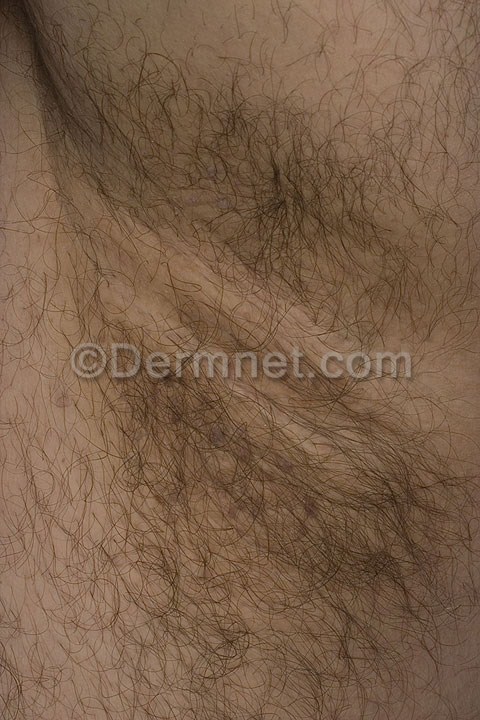
Disease: Systemic Disease